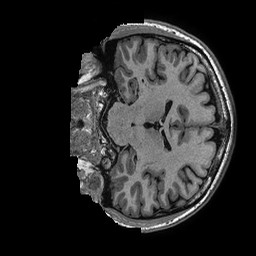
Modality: T1w
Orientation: coronal
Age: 26
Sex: male
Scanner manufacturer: ge
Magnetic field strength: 3 T
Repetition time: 0.006952 s
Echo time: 0.00292 s